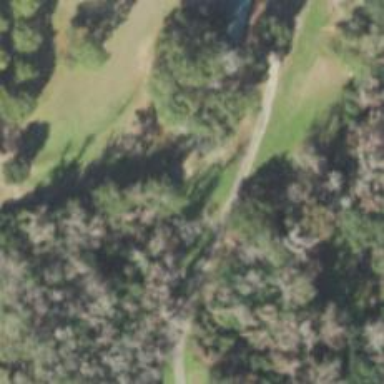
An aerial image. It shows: Disc golf basket.